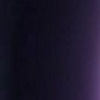
Label: space